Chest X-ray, PA view. Patient: 61 years old, sex F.
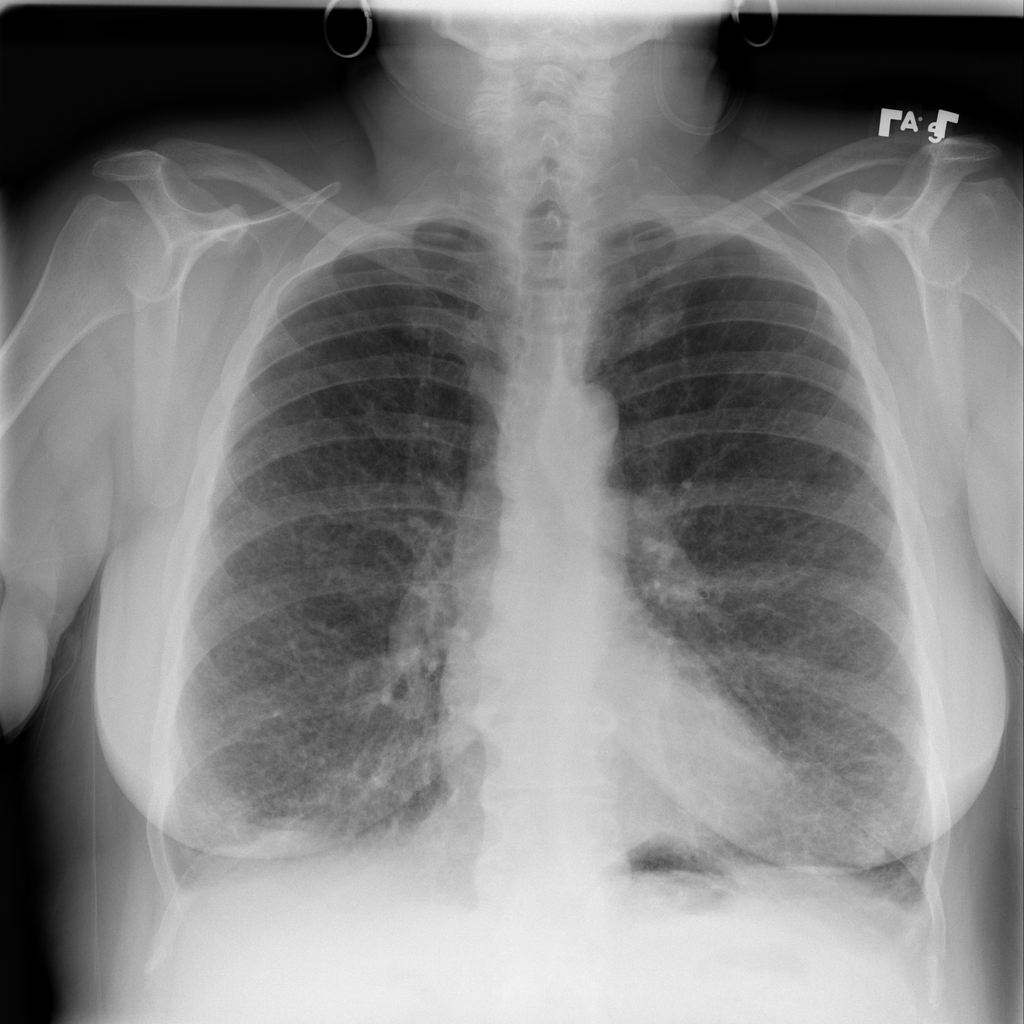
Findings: No Finding